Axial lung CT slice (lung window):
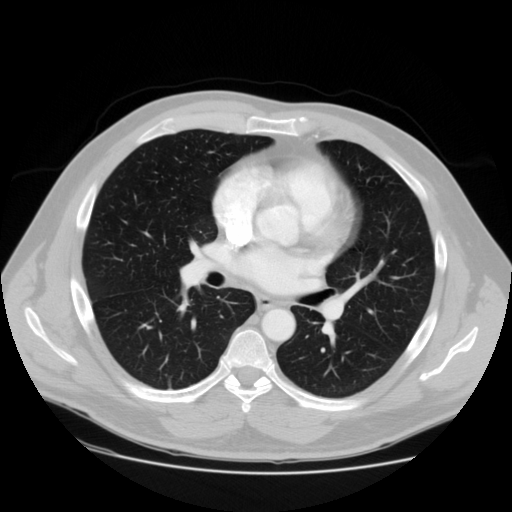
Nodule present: no